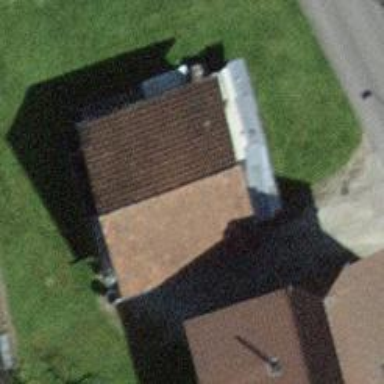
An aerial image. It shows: Barn.